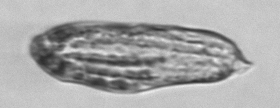
Label: Katodinium_or_Torodinium